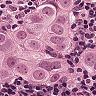
Metastatic tissue present: yes